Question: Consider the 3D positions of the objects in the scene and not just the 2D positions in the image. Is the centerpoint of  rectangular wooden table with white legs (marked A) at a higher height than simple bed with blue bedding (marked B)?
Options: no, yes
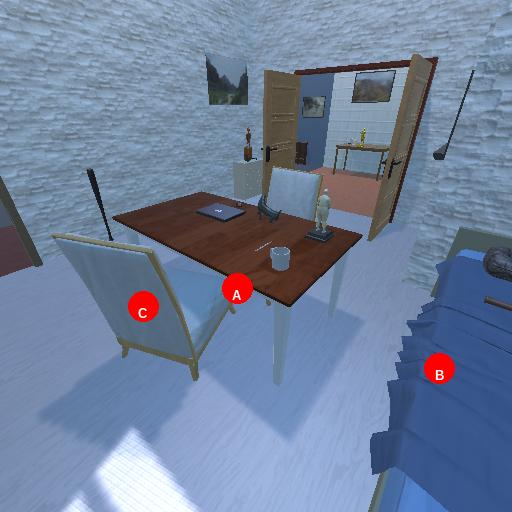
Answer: no